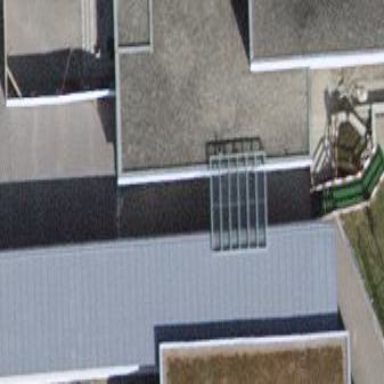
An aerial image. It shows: View of roof of building.